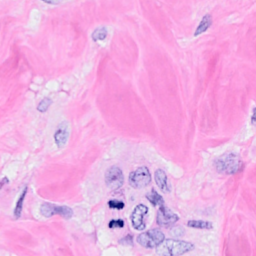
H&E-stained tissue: Breast